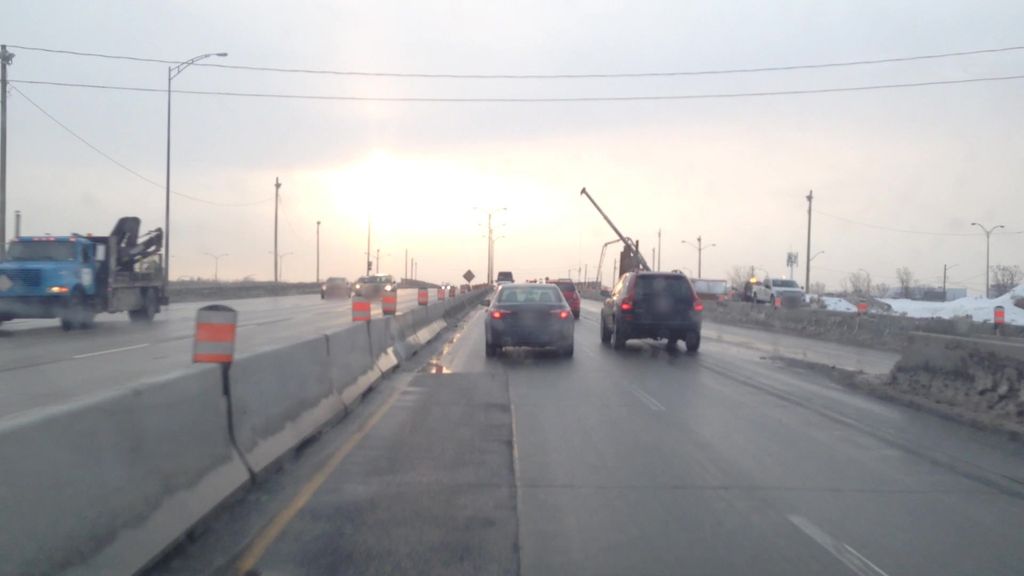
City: montreal